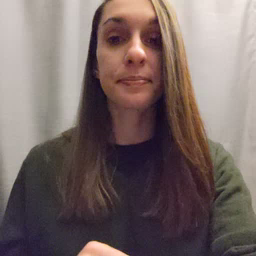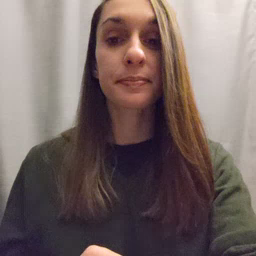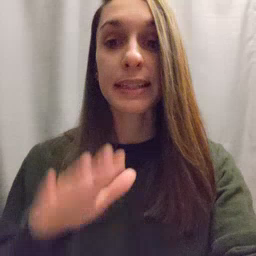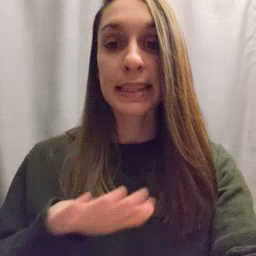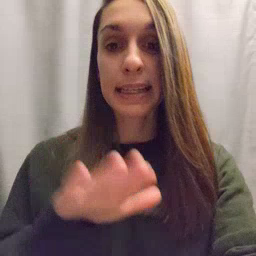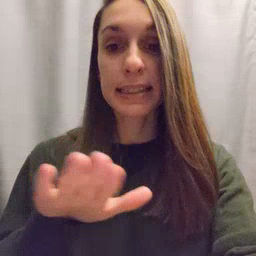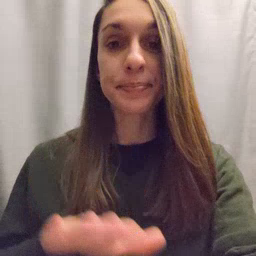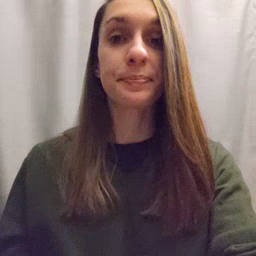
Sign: clean